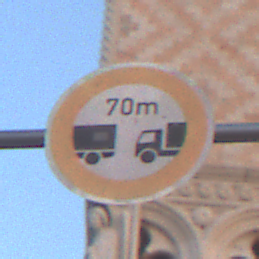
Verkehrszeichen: VerbotUnterschreitenMindestabstand
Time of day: SunriseSunset
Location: Outdoor (Urban)
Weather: Clear
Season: NotSpecified
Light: Natural